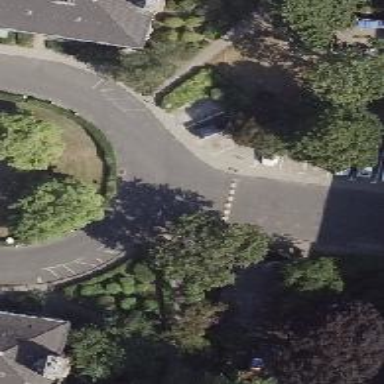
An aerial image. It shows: Bump for traffic calming.